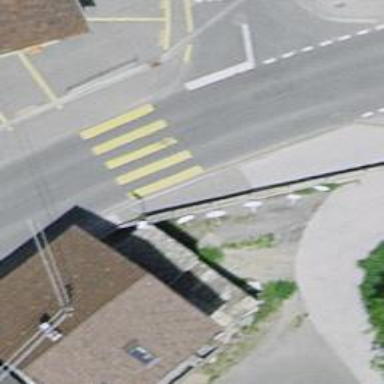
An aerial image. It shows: Marked crossing on the road.